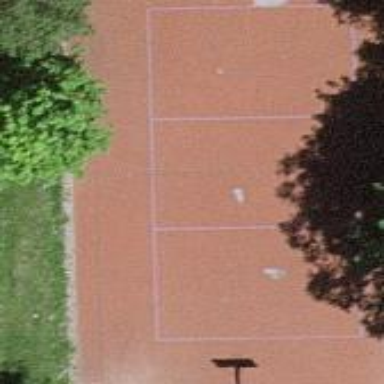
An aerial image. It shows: Tennis court on pitch.